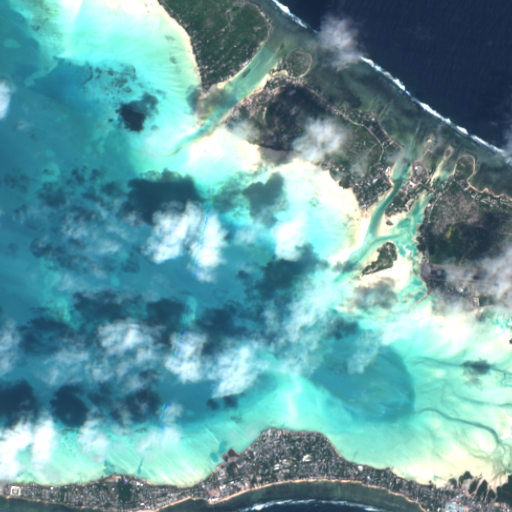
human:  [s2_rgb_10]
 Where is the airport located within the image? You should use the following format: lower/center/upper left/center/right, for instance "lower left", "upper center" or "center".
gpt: The airport is located in the center right of the image.
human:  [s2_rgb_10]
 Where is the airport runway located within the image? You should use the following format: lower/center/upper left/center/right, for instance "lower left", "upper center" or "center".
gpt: The airport runway is located in the center right of the image.
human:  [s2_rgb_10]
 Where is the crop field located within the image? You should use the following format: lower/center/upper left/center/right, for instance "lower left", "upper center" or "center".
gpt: The crop field is located in the lower left of the image.
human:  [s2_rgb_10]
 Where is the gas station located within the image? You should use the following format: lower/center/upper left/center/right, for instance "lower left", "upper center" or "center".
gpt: The gas station is located in the lower right of the image.
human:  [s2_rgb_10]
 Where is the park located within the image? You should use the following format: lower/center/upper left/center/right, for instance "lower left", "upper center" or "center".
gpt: The park is located in the lower right of the image.
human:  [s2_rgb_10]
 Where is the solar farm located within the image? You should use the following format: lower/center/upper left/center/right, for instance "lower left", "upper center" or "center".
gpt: The solar farm is located in the center right of the image.
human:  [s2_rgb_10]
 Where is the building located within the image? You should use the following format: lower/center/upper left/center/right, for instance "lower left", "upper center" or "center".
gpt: There is no building in the image.